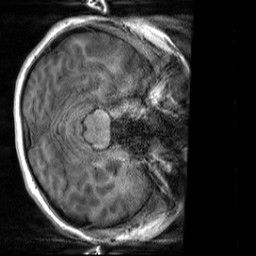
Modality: T1w
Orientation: axial
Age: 21
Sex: female
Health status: healthy
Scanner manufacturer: siemens
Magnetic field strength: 3 T
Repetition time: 2 s
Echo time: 0.00232 s